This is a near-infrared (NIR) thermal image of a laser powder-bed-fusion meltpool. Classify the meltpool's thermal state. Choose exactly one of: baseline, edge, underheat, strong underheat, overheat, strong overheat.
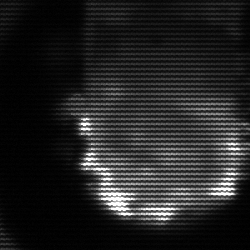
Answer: baseline